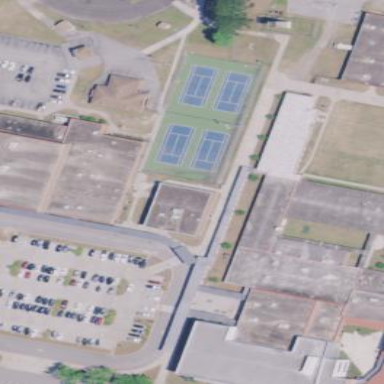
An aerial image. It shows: Concrete tennis court in leisure land pitch.